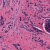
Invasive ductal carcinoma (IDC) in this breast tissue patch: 1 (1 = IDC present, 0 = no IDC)